Question:
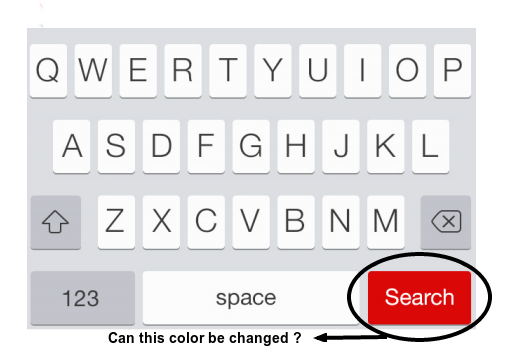
Answer: Nope. Never. Create your own keyboard - it's the only way out of this.